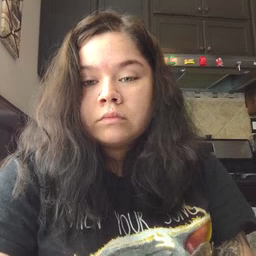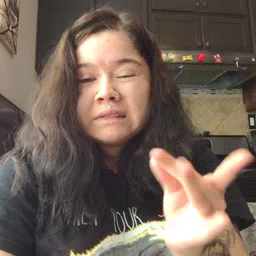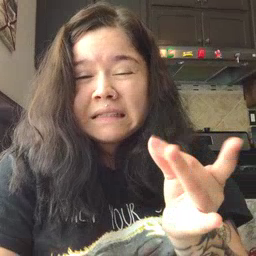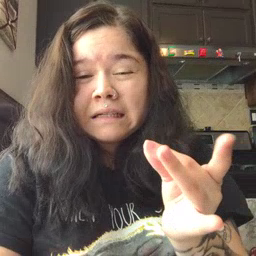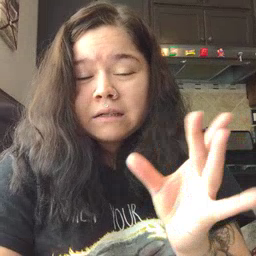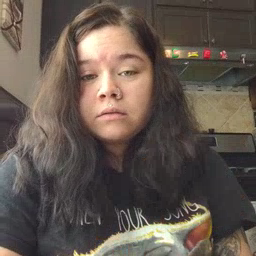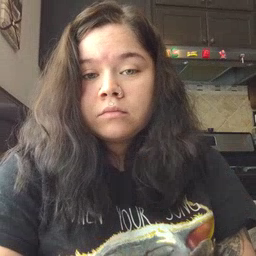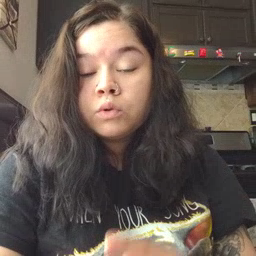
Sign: sticky